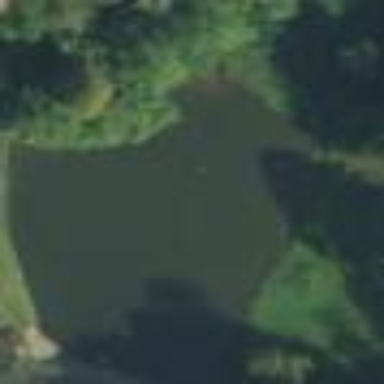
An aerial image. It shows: Picturesque pond acting as water hazard on golf course.